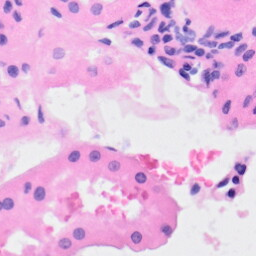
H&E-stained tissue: Kidney